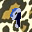
Label: 9